You are looking at the raw vibration waveform of a rotating shaft. Classify the rotor condition as one of: normal, misalignment, unbalance, looseness.
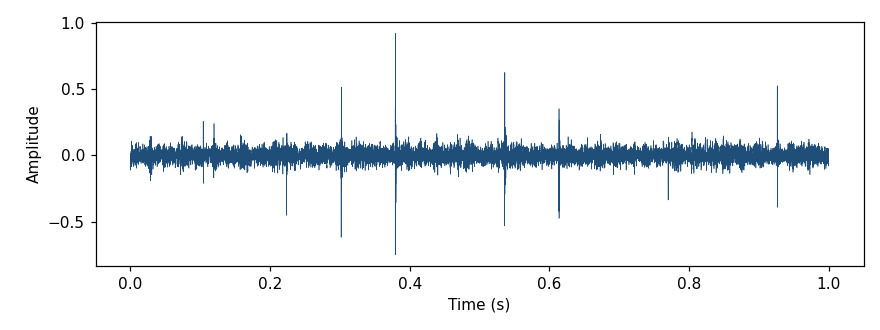
Answer: misalignment